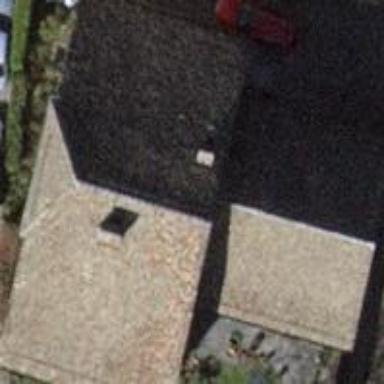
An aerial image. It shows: Building with pitched roof.